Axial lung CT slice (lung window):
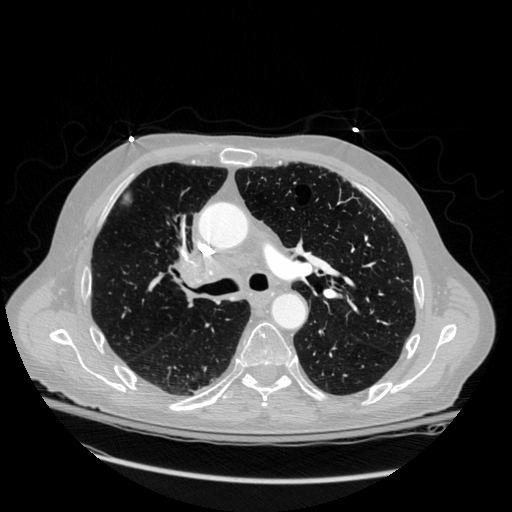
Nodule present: no